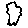
Label: tree